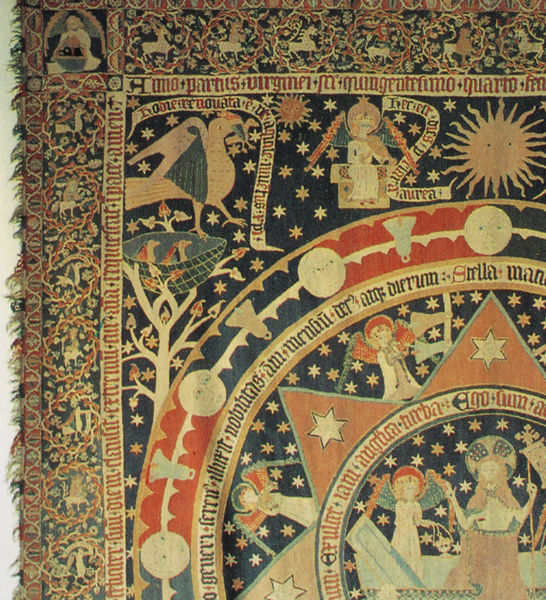
Titel: Der Osterteppich
Institution: Hamburg, Museum für Kunst und Gewerbe
Schlagwörter: adler, baum, blau, vogel, frau, nacht, rot, tiere, tuch, ornament, teppich, rahmen, ast, kirche, sonne, fransen, blatt, pferd, engel, schrift, wandteppich, inschrift, orient, stern, sterne, heiligenschein, glocke, hirsch, jesus, nest, heilige, maria, sternzeichen, knüpfen, astronomie, stella, stere